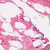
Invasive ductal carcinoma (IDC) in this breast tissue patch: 0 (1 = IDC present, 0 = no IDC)